Field crop: maize
Growth stage: 2
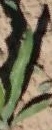
Species: maize